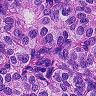
Metastatic tissue present: yes